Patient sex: M
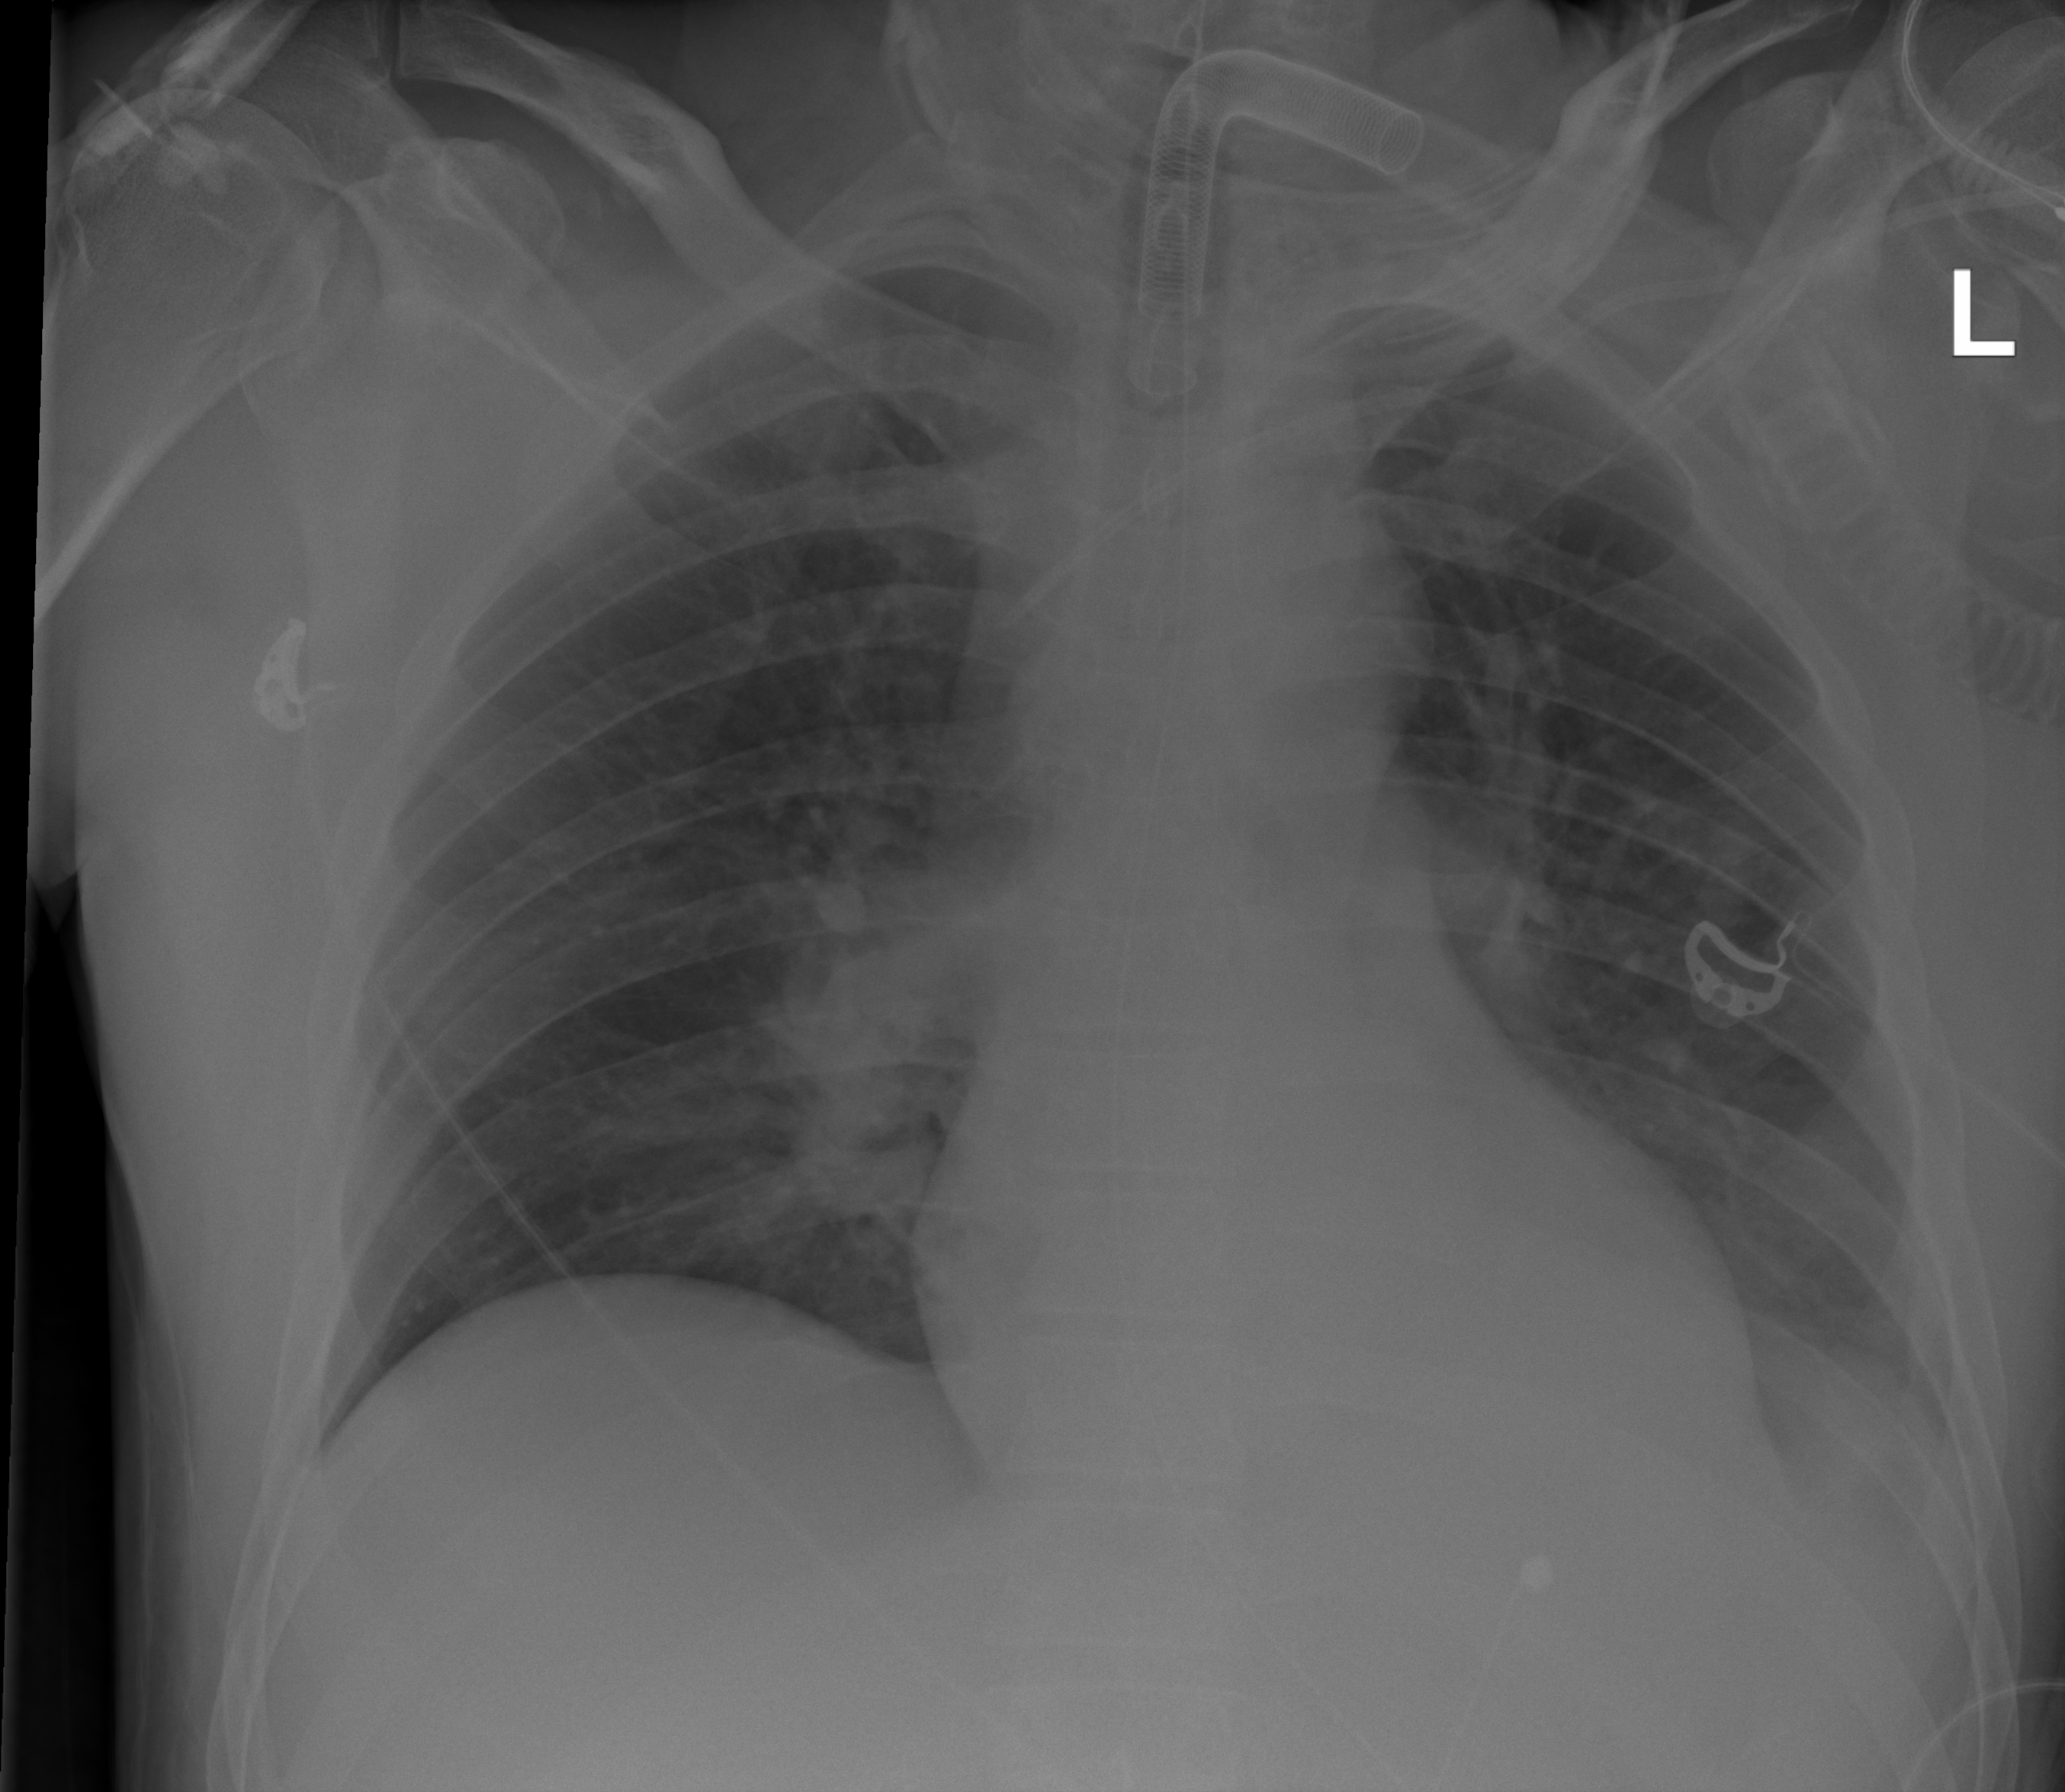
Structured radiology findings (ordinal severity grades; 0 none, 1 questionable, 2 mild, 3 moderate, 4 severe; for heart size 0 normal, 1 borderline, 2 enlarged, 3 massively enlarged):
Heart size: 0
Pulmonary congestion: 2
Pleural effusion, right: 0
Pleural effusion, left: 3
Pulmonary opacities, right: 1
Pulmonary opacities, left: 1
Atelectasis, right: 0
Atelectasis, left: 0